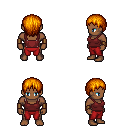
a pixel art fantasy rpg character, male body template, human, dark skin, maroon pirate shirt, red pants, dark blonde plain hairstyle, leather bracers, four views (front, back, left, right), 2x2 character sprite sheet, small pixel art, hard edges, no anti-aliasing